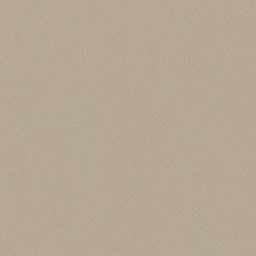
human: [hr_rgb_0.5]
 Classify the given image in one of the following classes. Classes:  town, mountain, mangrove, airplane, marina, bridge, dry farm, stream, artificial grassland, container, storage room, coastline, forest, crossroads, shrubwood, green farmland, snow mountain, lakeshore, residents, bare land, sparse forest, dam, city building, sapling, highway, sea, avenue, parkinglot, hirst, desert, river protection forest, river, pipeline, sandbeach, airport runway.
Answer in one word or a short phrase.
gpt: desert